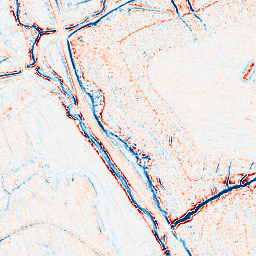
Category: edge_preserving
Decomposition family: anisotropic_diffusion
Decomposition parameters: iterations: 5
kappa: 10
gamma: 0.2
Upsampling method: linear_exact
Upsampling parameters: scale: 8
Upsampling scale: 8